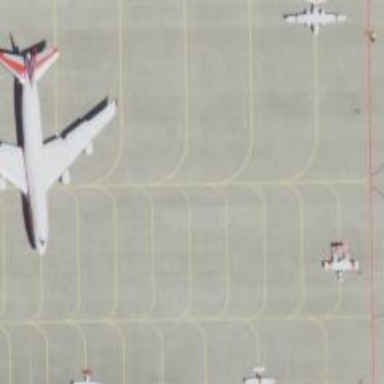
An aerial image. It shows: Image of taxiway at airport.